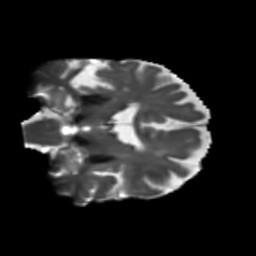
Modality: T2w
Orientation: coronal
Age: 73
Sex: female
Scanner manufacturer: siemens
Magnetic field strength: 3 T
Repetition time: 5.47 s
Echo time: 0.0854 s